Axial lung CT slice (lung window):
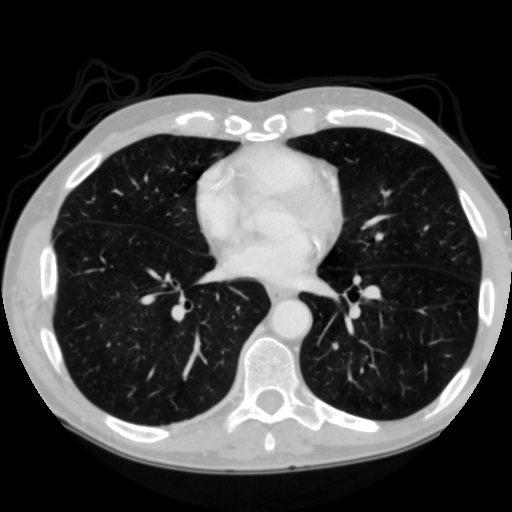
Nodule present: no